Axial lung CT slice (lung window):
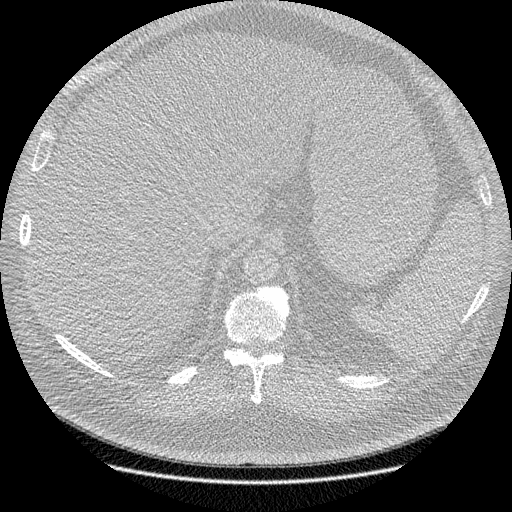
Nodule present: no